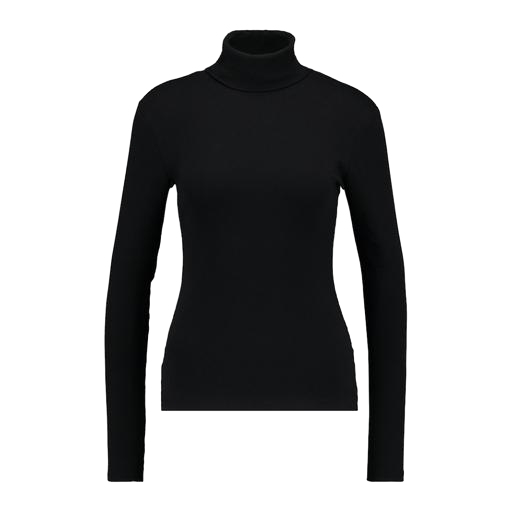
black polo-neck top, high-neck ribbed-jersey t-shirt, turtleneck tee, white background